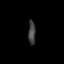
Tissue: lung
Cell type: T cells
Senescence score: 0.2396
Nuclear area (px): 177
Mean DAPI intensity: 62.944